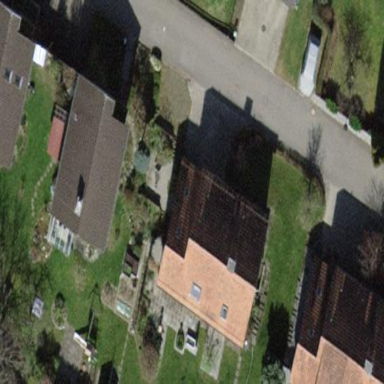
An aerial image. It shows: Detached building.